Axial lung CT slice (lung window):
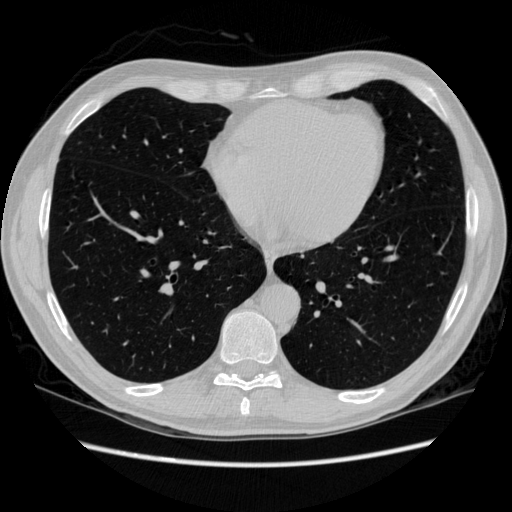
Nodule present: no